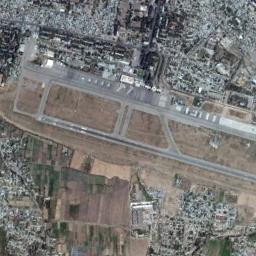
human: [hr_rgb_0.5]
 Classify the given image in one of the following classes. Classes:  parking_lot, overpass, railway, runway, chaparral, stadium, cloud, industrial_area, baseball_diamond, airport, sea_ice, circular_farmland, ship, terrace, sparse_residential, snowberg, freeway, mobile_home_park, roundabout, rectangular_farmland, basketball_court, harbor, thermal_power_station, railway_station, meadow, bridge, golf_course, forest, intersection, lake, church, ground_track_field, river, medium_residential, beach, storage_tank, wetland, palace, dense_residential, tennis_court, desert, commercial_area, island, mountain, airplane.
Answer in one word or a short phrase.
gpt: airport